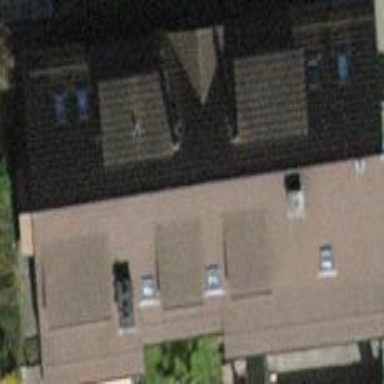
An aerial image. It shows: Building with tile roof.